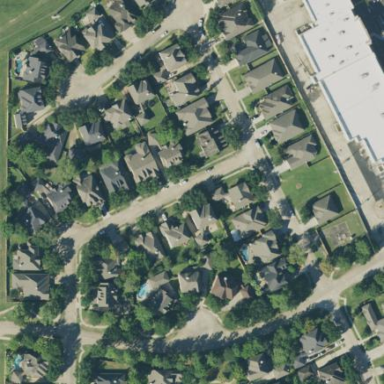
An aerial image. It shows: Residential area within neighborhood.